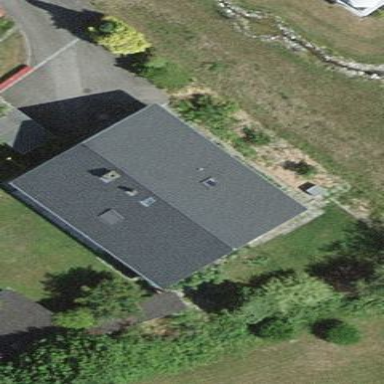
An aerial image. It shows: Simple and straightforward house.